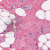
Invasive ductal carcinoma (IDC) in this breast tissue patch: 0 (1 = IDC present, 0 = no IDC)